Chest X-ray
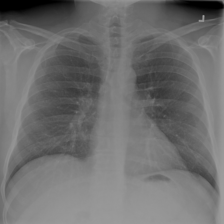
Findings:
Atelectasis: negative
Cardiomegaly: negative
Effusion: negative
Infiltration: negative
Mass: negative
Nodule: negative
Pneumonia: negative
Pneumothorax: negative
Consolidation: negative
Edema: negative
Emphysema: negative
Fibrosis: negative
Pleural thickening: negative
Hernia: negative